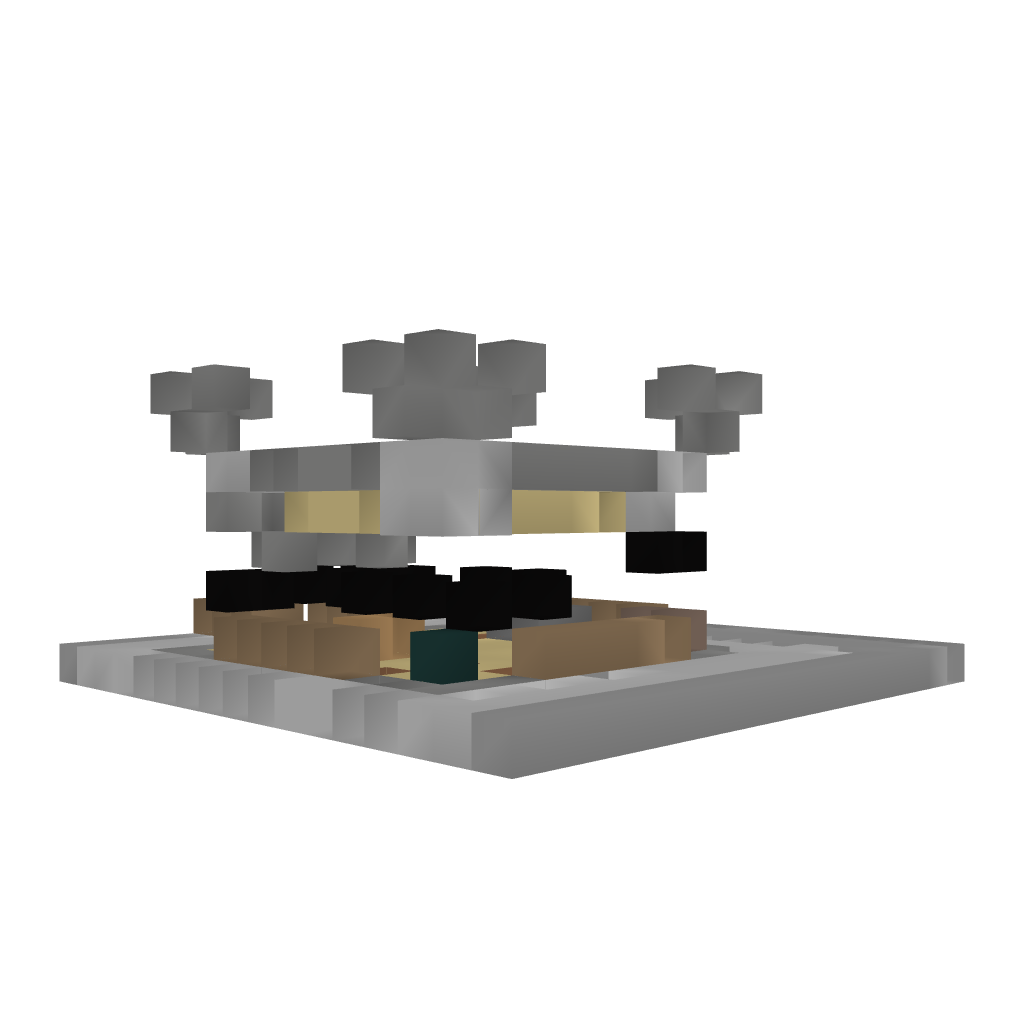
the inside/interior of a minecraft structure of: Furnished Mini Castle